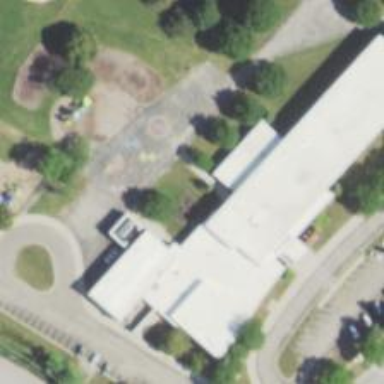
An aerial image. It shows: School building.